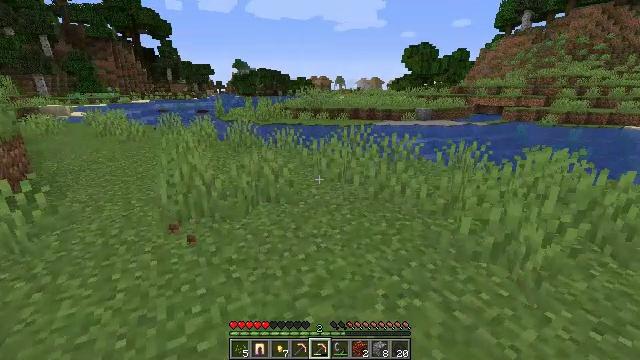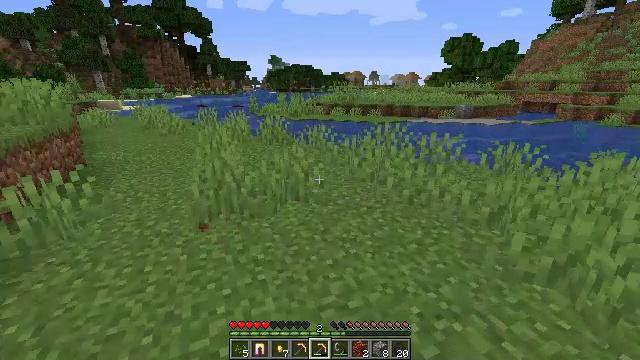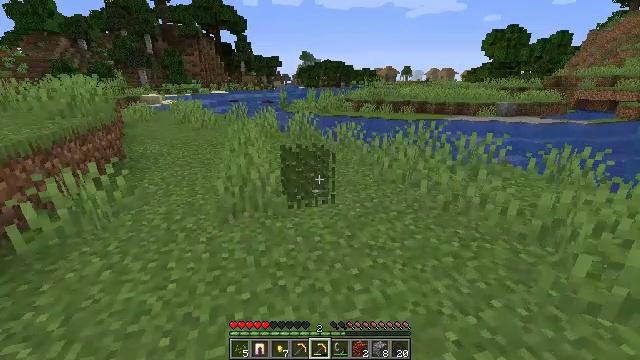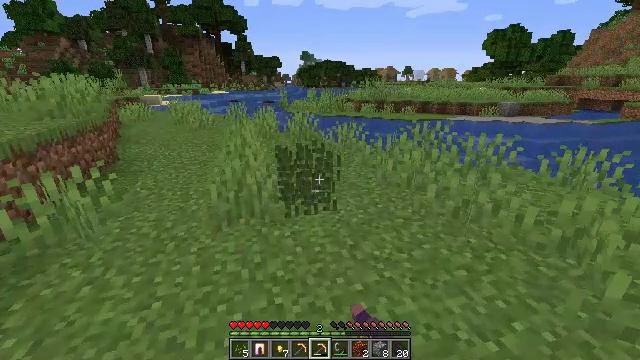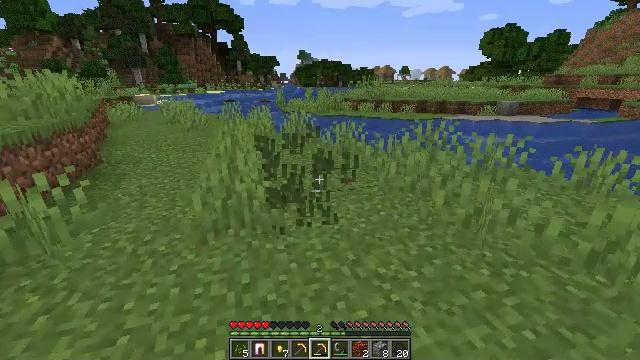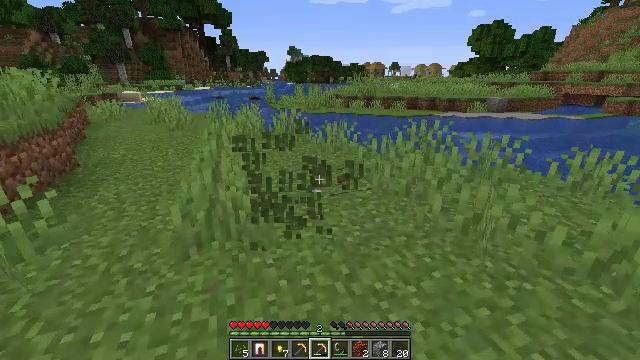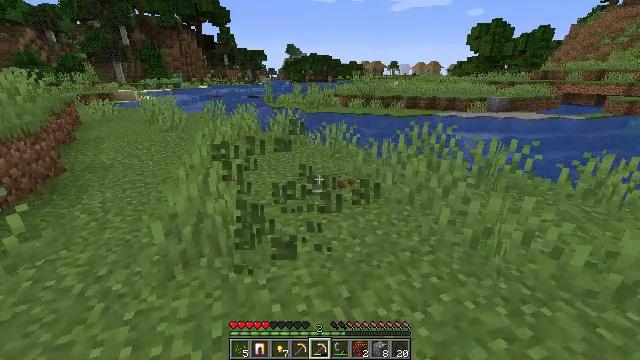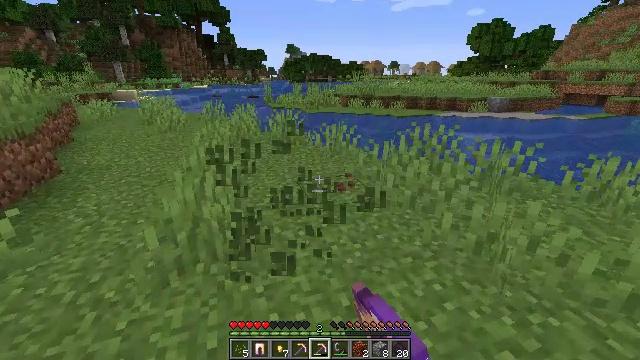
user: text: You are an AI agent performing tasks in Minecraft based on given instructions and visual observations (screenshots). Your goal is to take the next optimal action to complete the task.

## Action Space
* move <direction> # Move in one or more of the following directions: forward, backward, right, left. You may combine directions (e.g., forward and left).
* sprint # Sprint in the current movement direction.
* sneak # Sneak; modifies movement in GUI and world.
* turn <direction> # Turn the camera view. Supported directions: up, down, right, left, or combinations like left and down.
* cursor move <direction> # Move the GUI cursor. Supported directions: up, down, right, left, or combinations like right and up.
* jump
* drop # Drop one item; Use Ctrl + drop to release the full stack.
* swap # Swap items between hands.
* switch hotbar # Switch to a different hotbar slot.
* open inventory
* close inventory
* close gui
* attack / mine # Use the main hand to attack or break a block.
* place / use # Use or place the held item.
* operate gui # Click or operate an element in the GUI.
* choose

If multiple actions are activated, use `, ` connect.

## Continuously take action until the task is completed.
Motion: motion action
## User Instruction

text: Collect the grass from the surface.
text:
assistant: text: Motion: move forward, turn left, attack / mine
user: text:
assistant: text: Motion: move forward, turn left, attack / mine
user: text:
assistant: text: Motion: move forward, attack / mine
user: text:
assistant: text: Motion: move forward, attack / mine
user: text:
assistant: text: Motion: move forward, turn right, attack / mine
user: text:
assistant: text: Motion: move forward, attack / mine
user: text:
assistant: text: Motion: move forward, attack / mine
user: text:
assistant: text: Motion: no_op